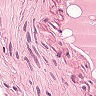
Metastatic tissue present: no